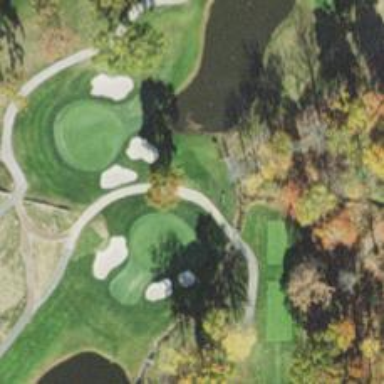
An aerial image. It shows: Path for both roads and golfers.